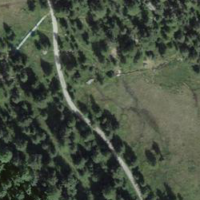
EUNIS habitat code: 43
Species observed at this site:
Vaccinium uliginosum
Arnica montana
Parnassia palustris